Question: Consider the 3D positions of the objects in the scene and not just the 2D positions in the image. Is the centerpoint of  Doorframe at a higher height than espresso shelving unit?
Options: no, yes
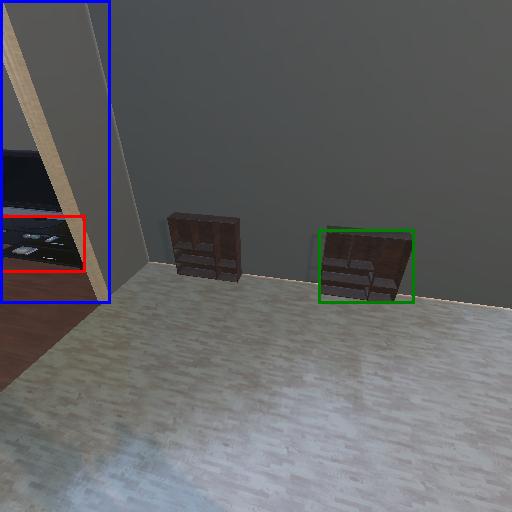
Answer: no